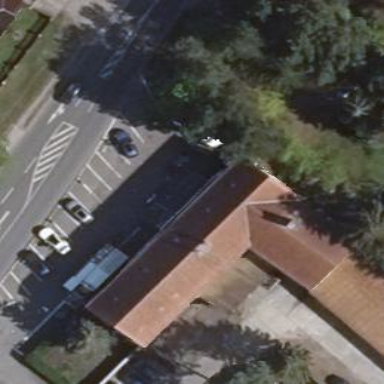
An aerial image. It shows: Building.